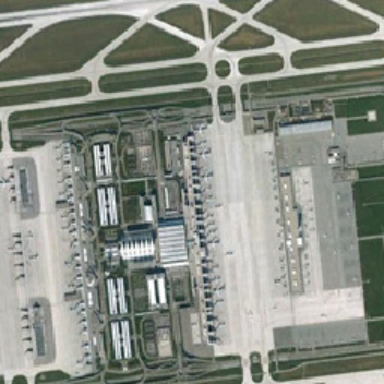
Between two netlike runways with lawns are some orderly arranged square buildings and two square tarmacs with planes .